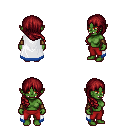
a pixel art fantasy rpg character, female body template, orc, green skin, white trimmed cape, red pants, brunette right-swept hairstyle, cloth bracers, four views (front, back, left, right), 2x2 character sprite sheet, small pixel art, hard edges, no anti-aliasing